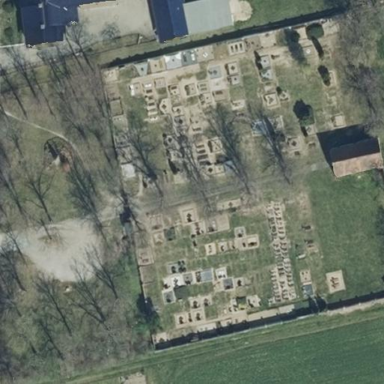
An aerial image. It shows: Cemetery.